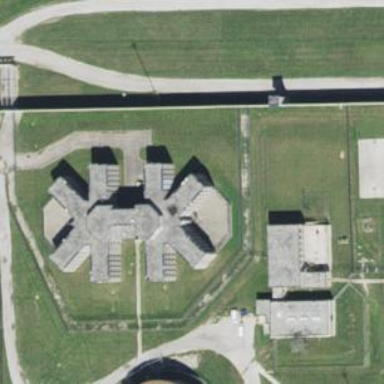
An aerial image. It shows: Prison building.